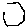
Label: hexagon